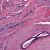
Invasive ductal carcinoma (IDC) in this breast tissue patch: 1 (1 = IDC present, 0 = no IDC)